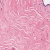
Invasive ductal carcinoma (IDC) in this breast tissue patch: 0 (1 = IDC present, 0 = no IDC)